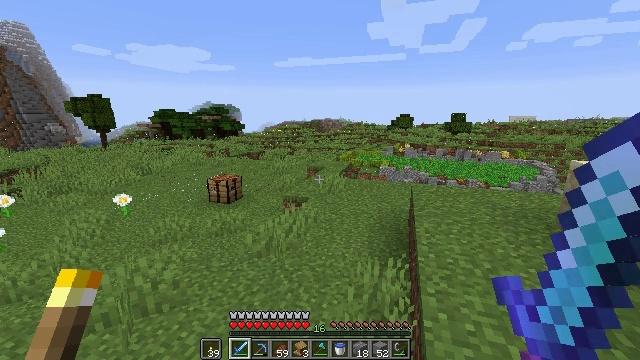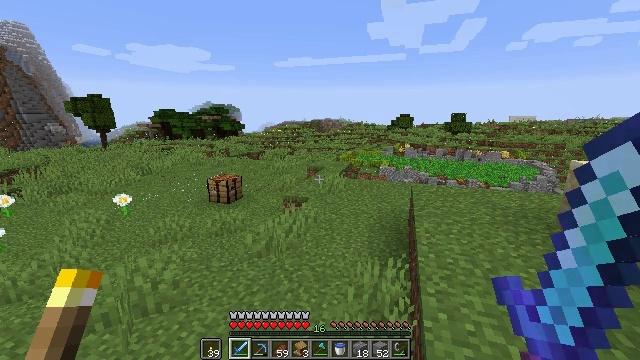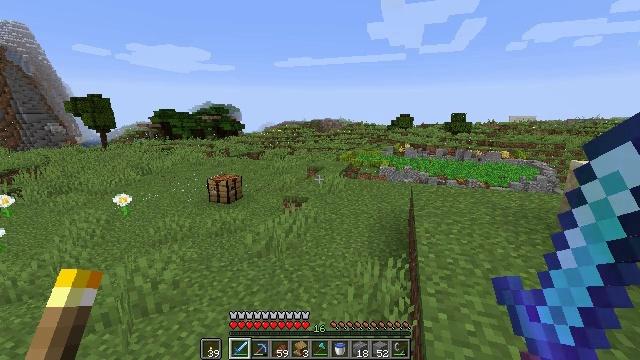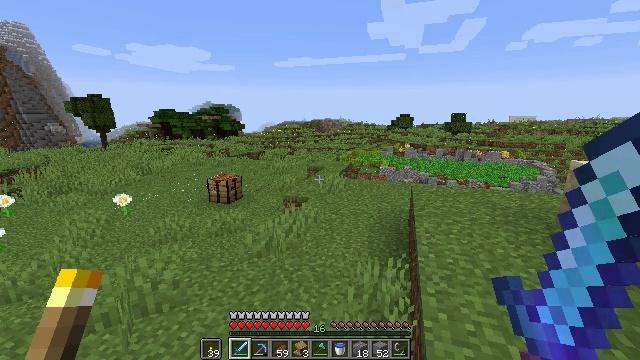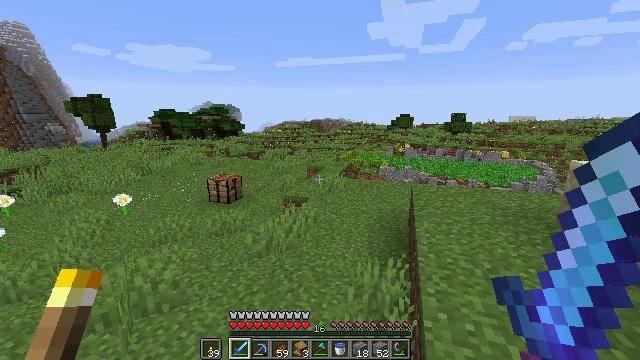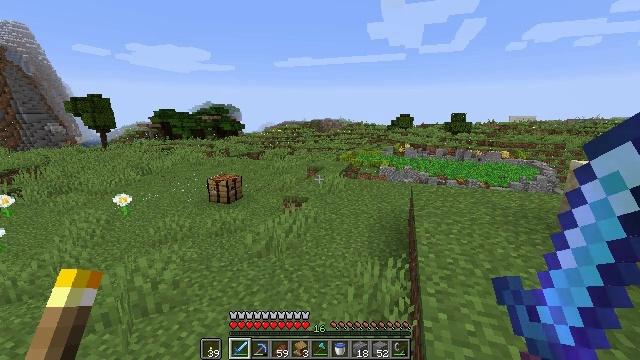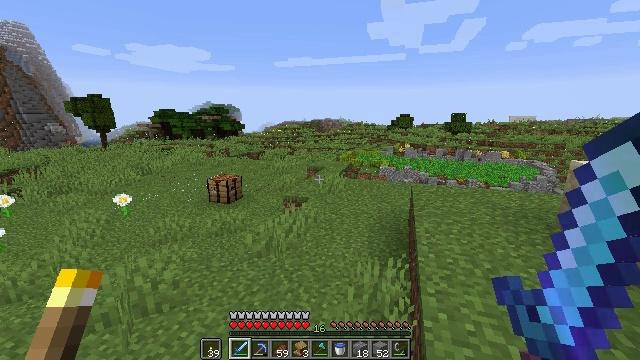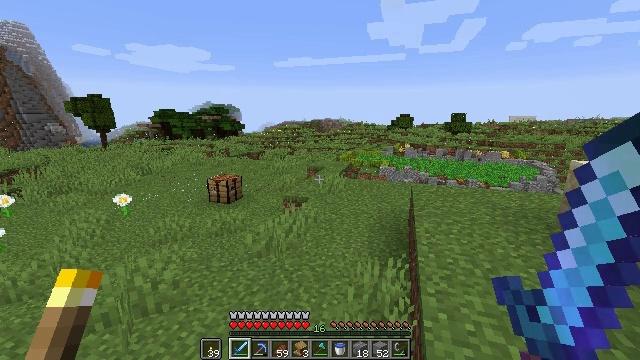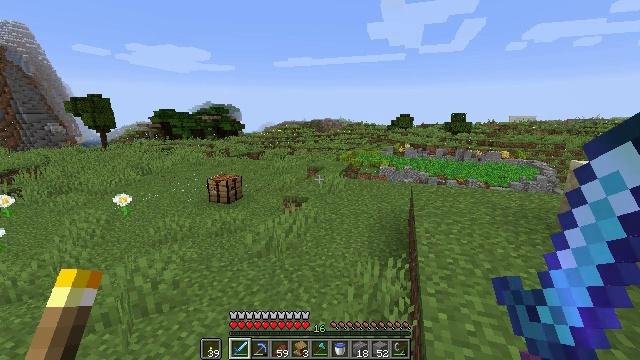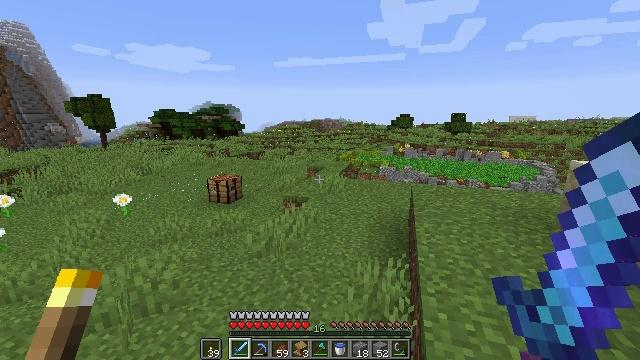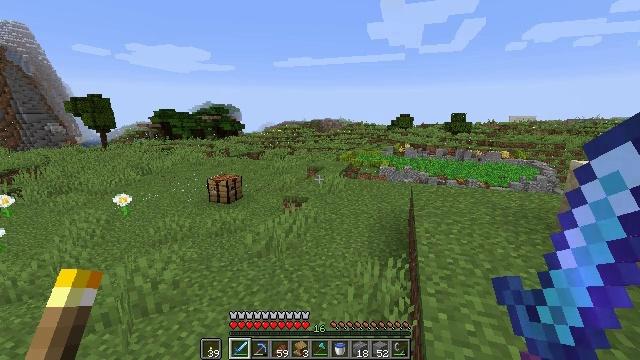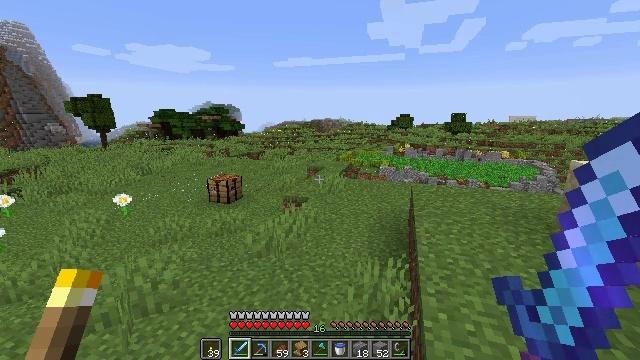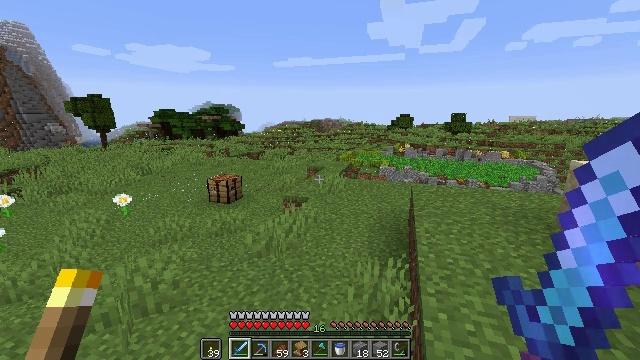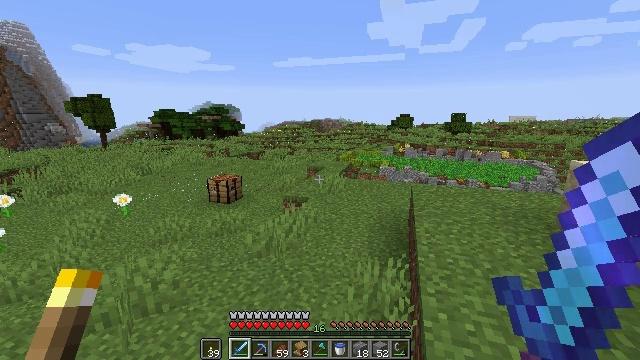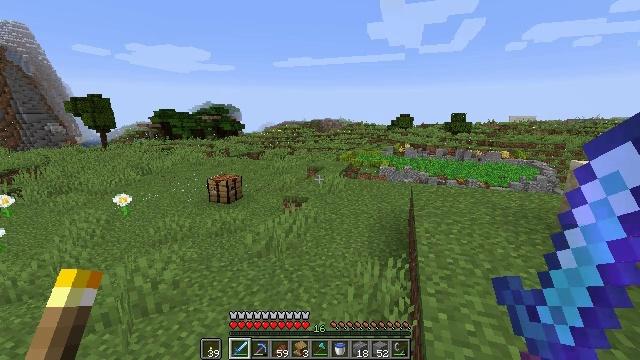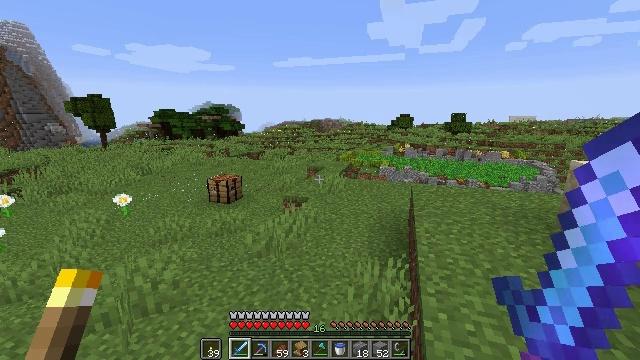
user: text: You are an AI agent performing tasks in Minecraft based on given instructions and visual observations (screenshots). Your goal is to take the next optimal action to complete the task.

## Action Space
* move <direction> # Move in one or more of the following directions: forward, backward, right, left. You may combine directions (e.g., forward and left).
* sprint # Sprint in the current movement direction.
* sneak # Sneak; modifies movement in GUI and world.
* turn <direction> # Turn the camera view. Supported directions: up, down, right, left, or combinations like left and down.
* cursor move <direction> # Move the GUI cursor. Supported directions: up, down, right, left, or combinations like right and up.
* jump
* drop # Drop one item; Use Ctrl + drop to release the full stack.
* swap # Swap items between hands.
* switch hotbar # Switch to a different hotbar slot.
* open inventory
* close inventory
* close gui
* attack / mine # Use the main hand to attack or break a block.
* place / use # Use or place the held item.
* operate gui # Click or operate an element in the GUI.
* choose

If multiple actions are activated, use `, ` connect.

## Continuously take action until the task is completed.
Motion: motion action
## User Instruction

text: Left click on the stonecutter to break it.
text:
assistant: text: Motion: no_op
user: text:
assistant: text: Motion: no_op
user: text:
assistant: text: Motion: no_op
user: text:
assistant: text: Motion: no_op
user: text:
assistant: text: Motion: no_op
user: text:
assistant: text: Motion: no_op
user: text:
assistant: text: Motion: no_op
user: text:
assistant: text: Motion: no_op
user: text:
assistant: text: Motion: no_op
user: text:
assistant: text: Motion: no_op
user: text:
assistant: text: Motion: no_op
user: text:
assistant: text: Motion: no_op
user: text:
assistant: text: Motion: no_op
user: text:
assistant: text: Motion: no_op
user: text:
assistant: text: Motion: no_op
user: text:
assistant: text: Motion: no_op
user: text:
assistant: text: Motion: no_op
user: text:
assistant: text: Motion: no_op
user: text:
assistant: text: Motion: no_op
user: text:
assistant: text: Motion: no_op
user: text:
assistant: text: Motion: no_op
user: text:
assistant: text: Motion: no_op
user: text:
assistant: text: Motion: no_op
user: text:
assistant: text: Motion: no_op
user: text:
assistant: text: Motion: no_op
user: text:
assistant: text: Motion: no_op
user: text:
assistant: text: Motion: no_op
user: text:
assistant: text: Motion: no_op
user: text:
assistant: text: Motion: no_op
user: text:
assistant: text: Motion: no_op